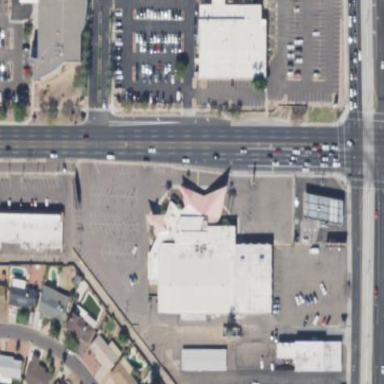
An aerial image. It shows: Commercial building with leisure land. It is bowling alley.